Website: home-depot
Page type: customer-info-address
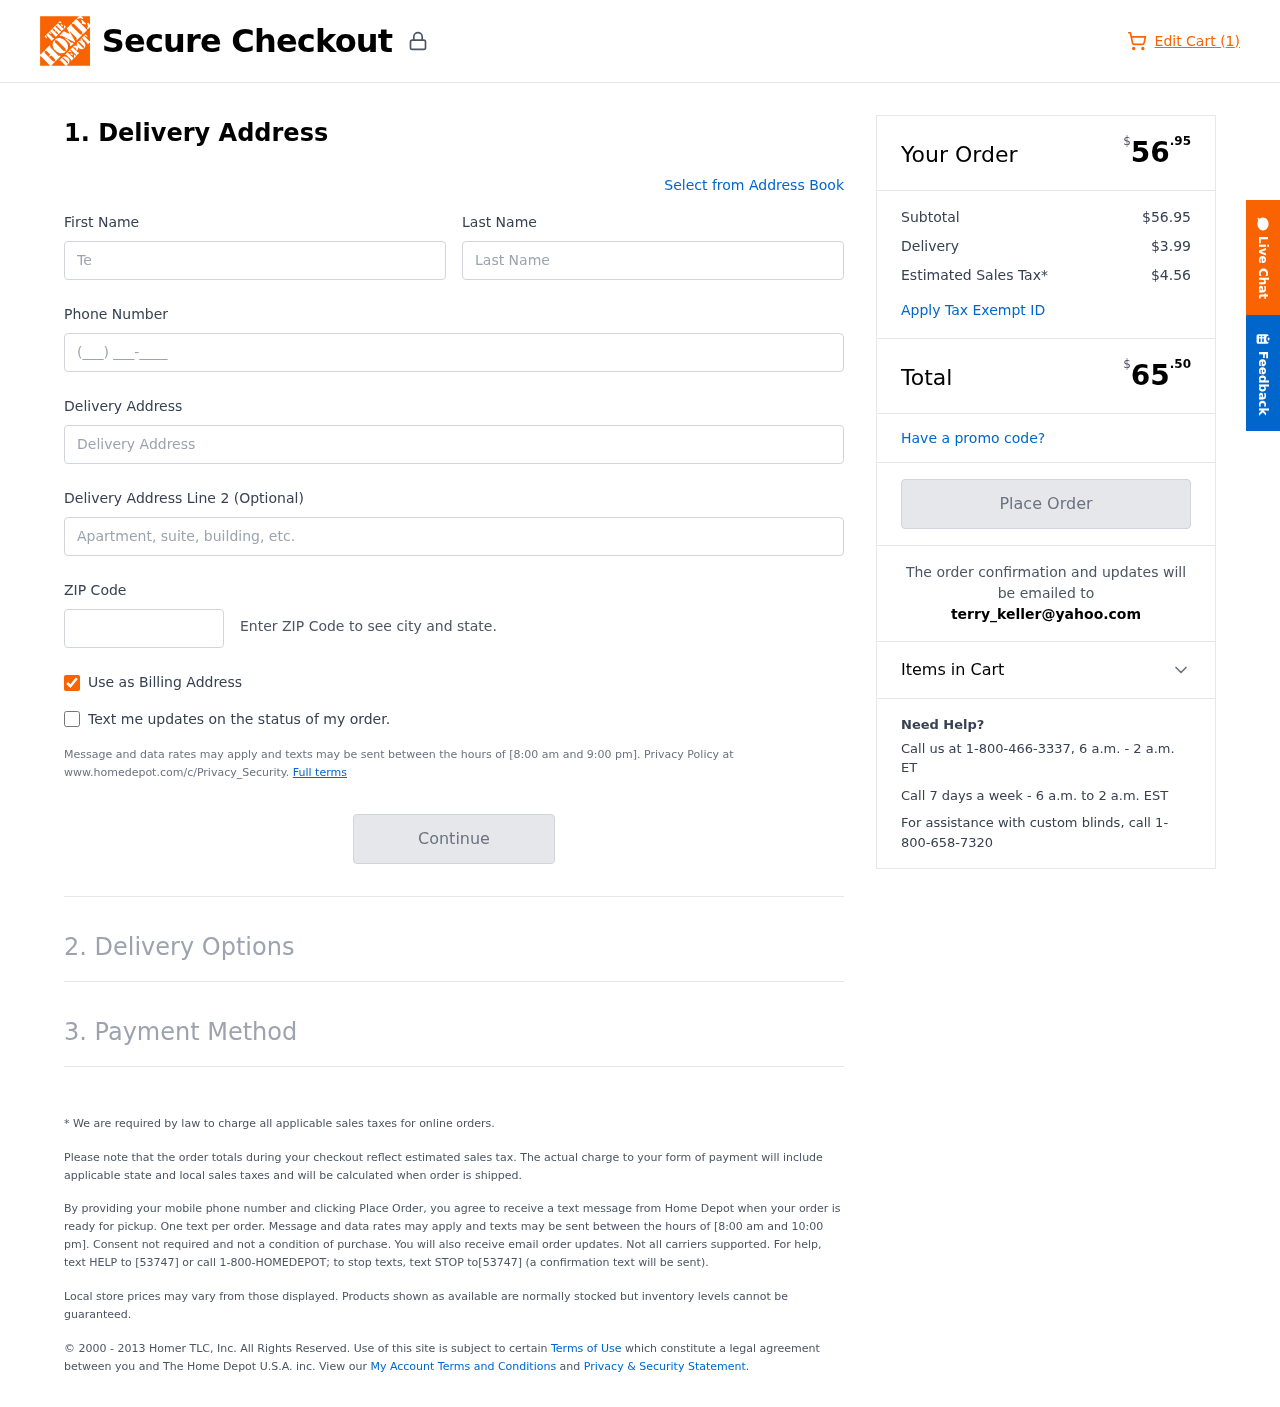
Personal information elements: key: PII_EMAIL
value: terry_keller@yahoo.com
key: PII_FIRSTNAME
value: Terry
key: PII_LASTNAME
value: Keller
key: PII_PHONE
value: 7055221914
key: PII_POSTCODE
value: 33387
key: PII_STREET
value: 039 James Corners Suite 218
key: PII_STREET2
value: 3084 Morris Summit Apt. 660
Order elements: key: ORDER_NUM_ITEMS
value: Edit Cart (1)
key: ORDER_SUBTOTAL_HEADER
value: $56.95
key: ORDER_SUBTOTAL
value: $56.95
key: ORDER_SHIPPING_COST
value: $3.99
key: ORDER_TAX
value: $4.56
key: ORDER_TOTAL2
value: $65.50